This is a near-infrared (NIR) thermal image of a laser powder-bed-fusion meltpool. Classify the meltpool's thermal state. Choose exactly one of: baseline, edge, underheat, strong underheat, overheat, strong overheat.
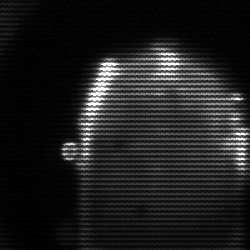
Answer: baseline